Question: So, I have a table in a PostgreSQL db with basically following columns: compositekey_part, group_id, action_type, version, content. Apart from content all of them are numbers, and the version and compositekey_part column makes up the composite primary key.
What I want to achieve is to return every group ID where there's a record that's content is the same as another record in the same group (based on group_id), and the action_type is 0 for both records.

where I'd want it to return the group_id 4532 (and if there were more eligible groups, all of their IDs)
I'm mostly a novice with SQL in general, so while I know the basics, I've had a hard time trying to figure out how to do this. I've been using pgAdmin4 to access and mess around with the DB, using the query tool.
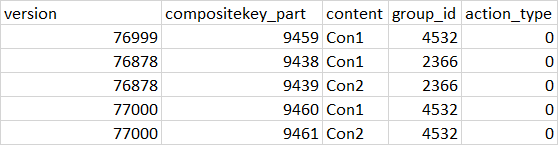
Answer: You can use 'group by':
'''
select group_id, content
from t
group by group_id, content
having count(*) > 1;
'''
If you wanted to be sure that 'group_id' was not duplicated (given that there can be more than one repeated 'content'), then you can use 'select distinct' with 'group by':
'''
select distinct group_id
from t
group by group_id, content
having count(*) > 1;
'''